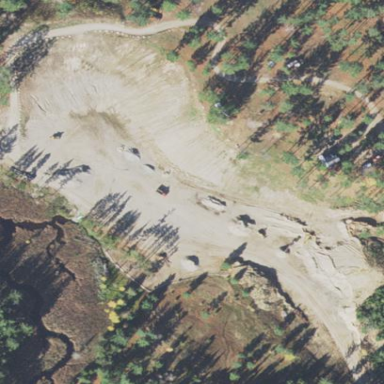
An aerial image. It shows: Quarry area.